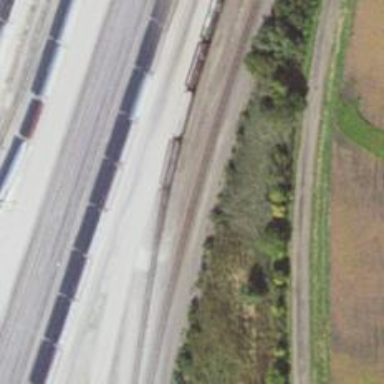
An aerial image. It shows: Railway track.